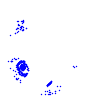
Particle: electron